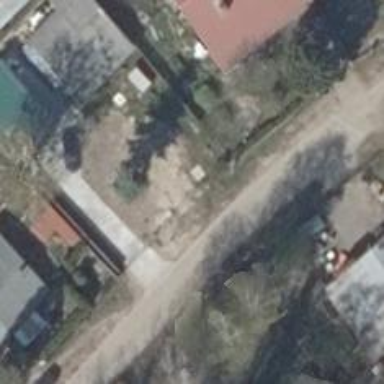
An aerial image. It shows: Residential road with concrete surface.